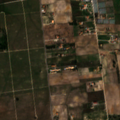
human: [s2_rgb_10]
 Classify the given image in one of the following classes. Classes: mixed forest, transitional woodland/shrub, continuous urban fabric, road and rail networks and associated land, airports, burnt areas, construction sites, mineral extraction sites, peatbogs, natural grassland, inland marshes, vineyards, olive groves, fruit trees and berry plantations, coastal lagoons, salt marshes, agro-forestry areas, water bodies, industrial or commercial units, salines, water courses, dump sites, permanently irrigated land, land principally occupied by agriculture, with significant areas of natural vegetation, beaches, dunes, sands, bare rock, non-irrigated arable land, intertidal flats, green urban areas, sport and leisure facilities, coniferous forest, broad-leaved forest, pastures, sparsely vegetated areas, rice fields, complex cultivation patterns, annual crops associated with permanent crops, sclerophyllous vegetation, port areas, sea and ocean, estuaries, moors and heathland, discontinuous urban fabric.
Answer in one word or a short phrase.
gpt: permanently irrigated land, vineyards, complex cultivation patterns, land principally occupied by agriculture, with significant areas of natural vegetation